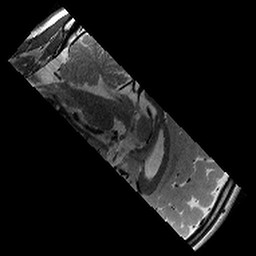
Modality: T2w
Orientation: sagittal
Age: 11
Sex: male
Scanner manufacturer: siemens
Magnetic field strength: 3 T
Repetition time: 8.46 s
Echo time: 0.067 s